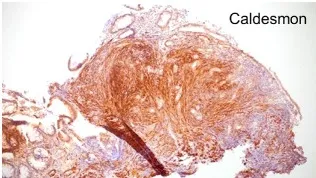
Macroscopic and microscopic images of posttransplant smooth muscle tumor (PTSMT). Caldesmon stain.
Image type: pathology (immunostaining)